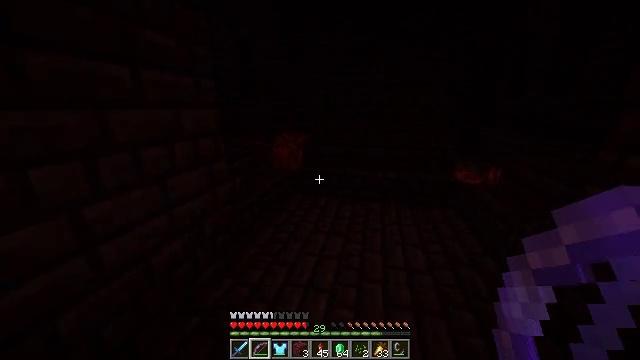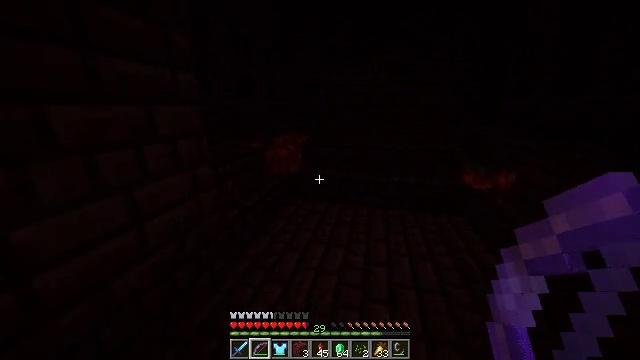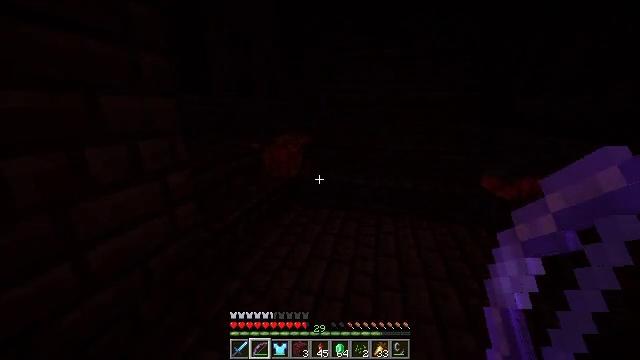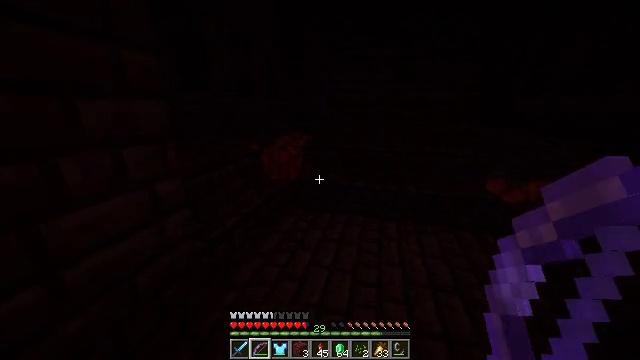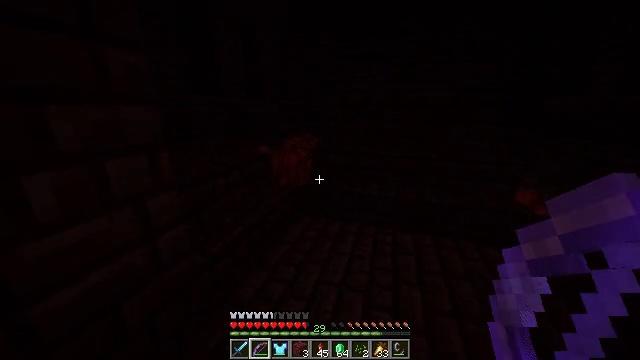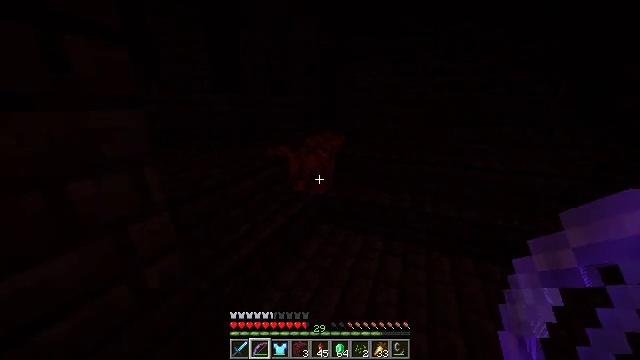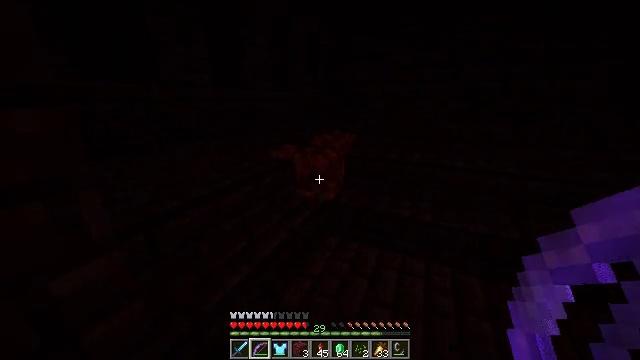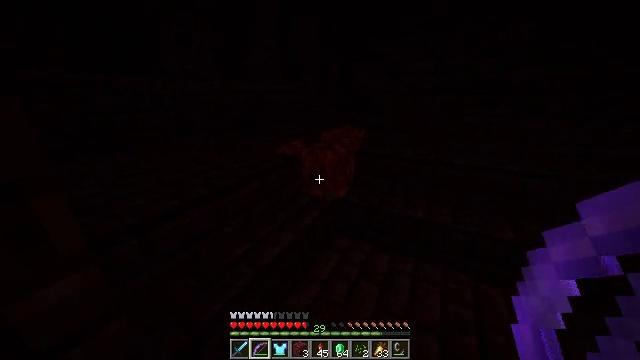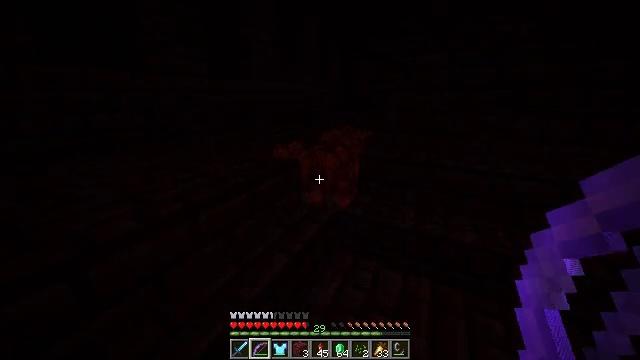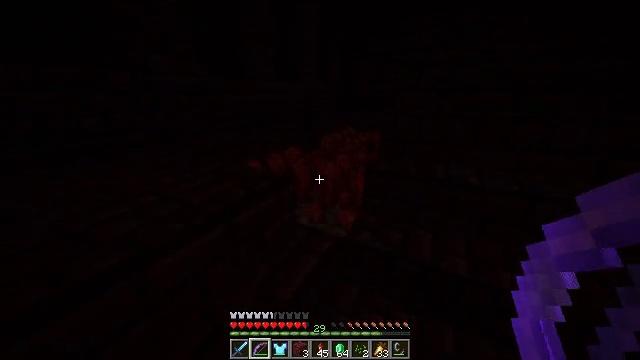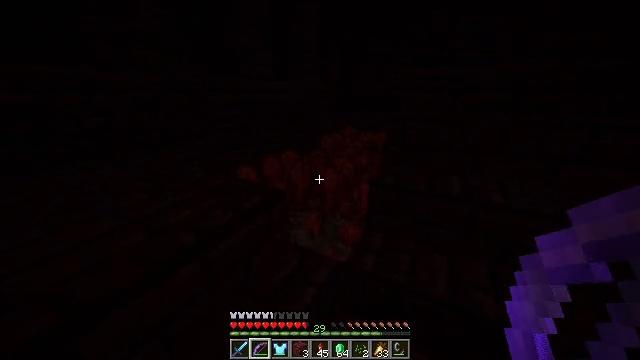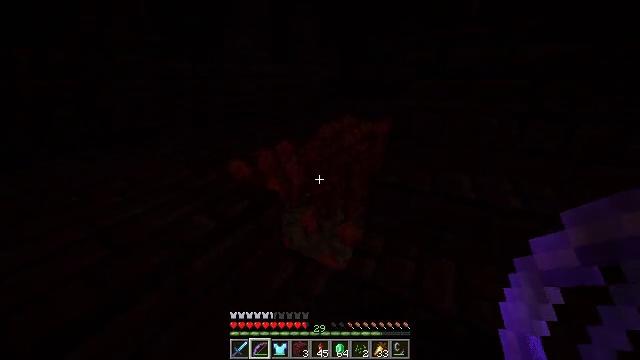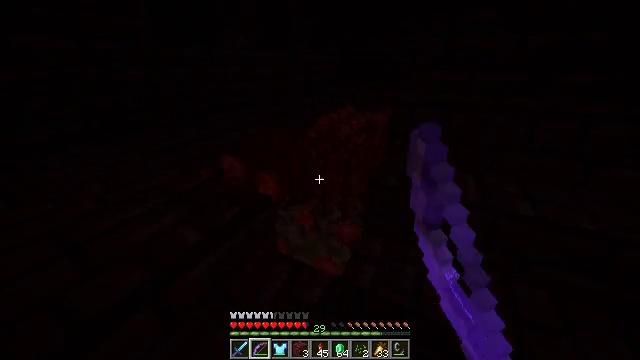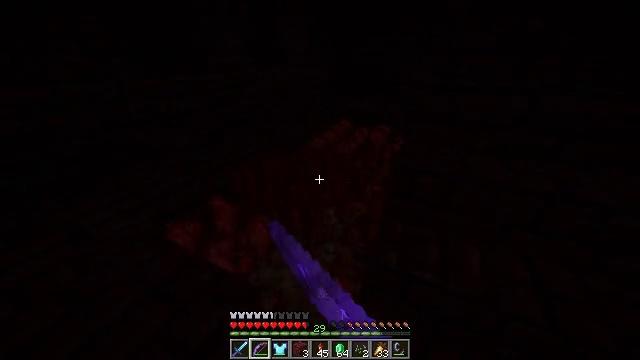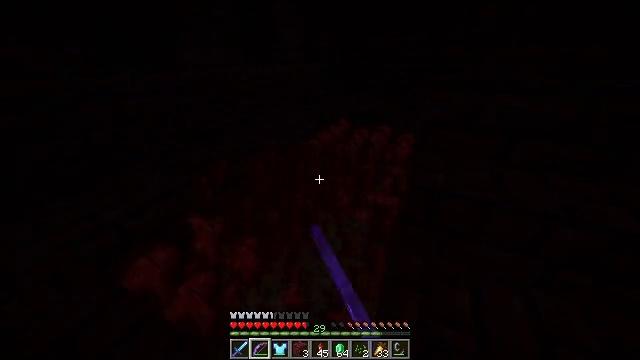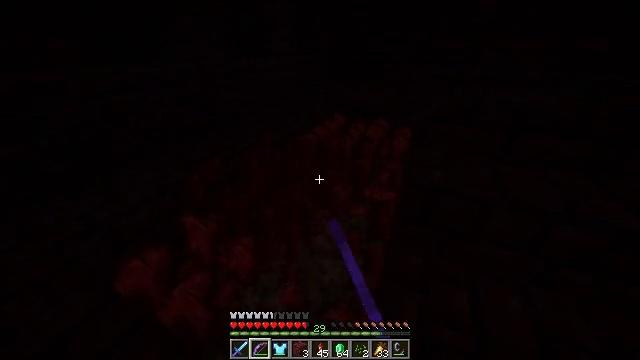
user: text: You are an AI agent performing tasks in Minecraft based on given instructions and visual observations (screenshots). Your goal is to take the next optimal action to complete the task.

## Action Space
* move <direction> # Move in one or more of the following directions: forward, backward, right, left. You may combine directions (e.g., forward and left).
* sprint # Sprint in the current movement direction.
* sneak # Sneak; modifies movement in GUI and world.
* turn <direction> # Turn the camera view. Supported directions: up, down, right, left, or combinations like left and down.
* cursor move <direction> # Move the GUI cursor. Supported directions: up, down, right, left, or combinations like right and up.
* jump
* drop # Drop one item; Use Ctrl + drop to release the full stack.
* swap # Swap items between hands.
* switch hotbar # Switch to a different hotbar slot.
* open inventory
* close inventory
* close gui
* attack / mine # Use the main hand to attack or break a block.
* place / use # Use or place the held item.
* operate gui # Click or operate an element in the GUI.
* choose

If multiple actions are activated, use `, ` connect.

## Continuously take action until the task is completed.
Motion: motion action
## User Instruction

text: Break fully grown nether wart.
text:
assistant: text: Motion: move forward, sprint
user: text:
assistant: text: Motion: move forward, sprint
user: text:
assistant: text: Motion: move forward, sprint
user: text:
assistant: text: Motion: move forward, sprint, turn left
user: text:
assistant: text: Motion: move forward, sprint, turn left
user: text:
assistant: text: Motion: move forward, sprint, turn left and down
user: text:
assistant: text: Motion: move forward, sprint, turn left and down
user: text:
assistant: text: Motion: move forward, sprint
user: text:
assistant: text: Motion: move forward, sprint
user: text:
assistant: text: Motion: move forward, sprint
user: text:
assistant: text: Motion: move forward, sprint, turn down, attack / mine
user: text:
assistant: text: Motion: move forward, sprint, turn down, attack / mine
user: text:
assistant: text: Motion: move forward, turn down, attack / mine
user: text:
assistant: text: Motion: move forward, attack / mine
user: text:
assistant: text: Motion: move forward, turn right and down, attack / mine
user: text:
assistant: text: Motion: turn right and down, attack / mine
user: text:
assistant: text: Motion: turn down, attack / mine
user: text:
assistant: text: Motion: move left, turn down
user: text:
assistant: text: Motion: move left, turn down
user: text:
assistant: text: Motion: move left, turn right
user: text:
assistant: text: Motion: turn right, attack / mine
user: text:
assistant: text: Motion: turn right, attack / mine
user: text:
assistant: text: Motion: move forward, attack / mine
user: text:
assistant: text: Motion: move forward, attack / mine
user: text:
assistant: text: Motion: move forward, turn up, attack / mine
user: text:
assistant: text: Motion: move forward, turn up, attack / mine
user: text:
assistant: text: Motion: move forward, attack / mine
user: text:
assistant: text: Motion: move forward, attack / mine
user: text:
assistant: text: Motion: move forward, turn left, attack / mine
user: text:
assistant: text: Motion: move forward, turn left, attack / mine